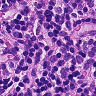
Metastatic tissue present: no